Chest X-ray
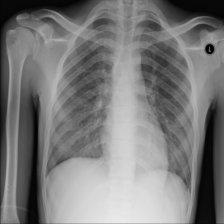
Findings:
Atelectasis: negative
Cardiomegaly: negative
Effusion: negative
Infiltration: positive
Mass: negative
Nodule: negative
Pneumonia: negative
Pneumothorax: negative
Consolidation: negative
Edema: negative
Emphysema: negative
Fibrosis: negative
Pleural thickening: negative
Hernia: negative